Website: walmart
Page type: billing-address
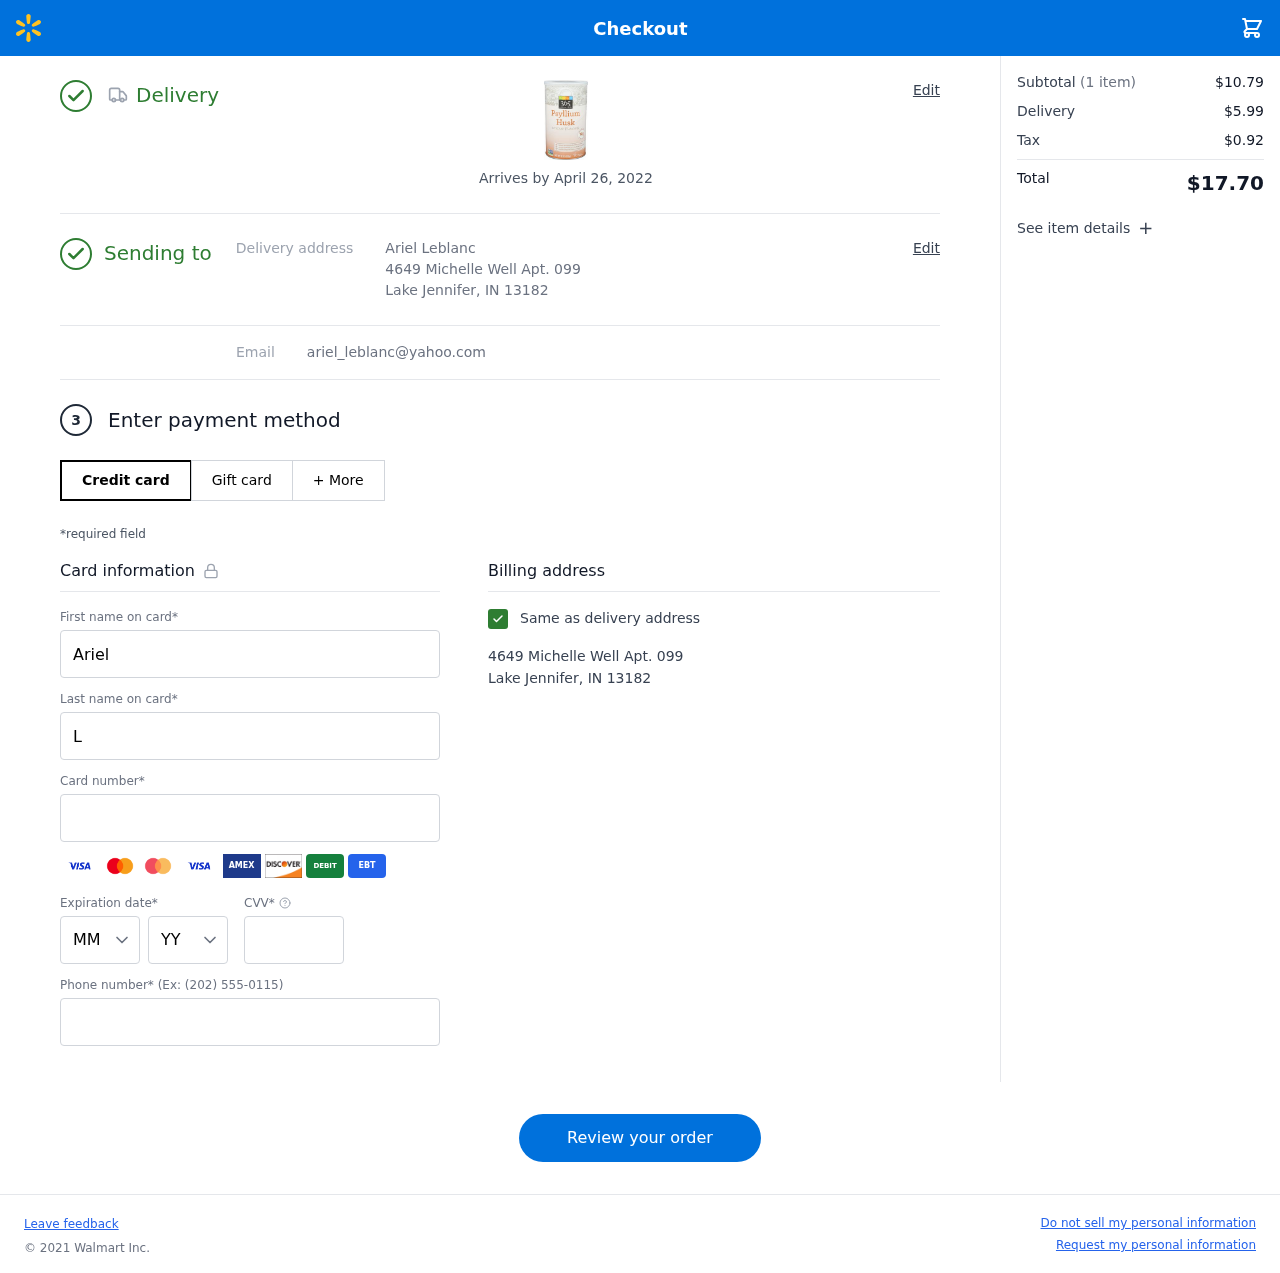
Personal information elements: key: PII_CARD_CVV
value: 5115
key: PII_CARD_EXPIRY_MONTH
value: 10
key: PII_CARD_EXPIRY_YEAR
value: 28
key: PII_CARD_NUMBER
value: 3704 8246 6001 452
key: PII_EMAIL
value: ariel_leblanc@yahoo.com
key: PII_FIRSTNAME
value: Ariel
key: PII_FULLNAME
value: Ariel Leblanc
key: PII_LASTNAME
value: Leblanc
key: PII_PHONE
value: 6489687932
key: PII_STREET
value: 4649 Michelle Well Apt. 099
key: PII_CITY_STATE_ZIP
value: Lake Jennifer, IN 13182
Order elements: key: ORDER_DELIVERY_DATE
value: Arrives by April 26, 2022
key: ORDER_NUM_ITEMS
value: (1 item)
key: ORDER_SUBTOTAL
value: $10.79
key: ORDER_SHIPPING_COST
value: $5.99
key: ORDER_TAX
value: $0.92
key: ORDER_TOTAL
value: $17.70